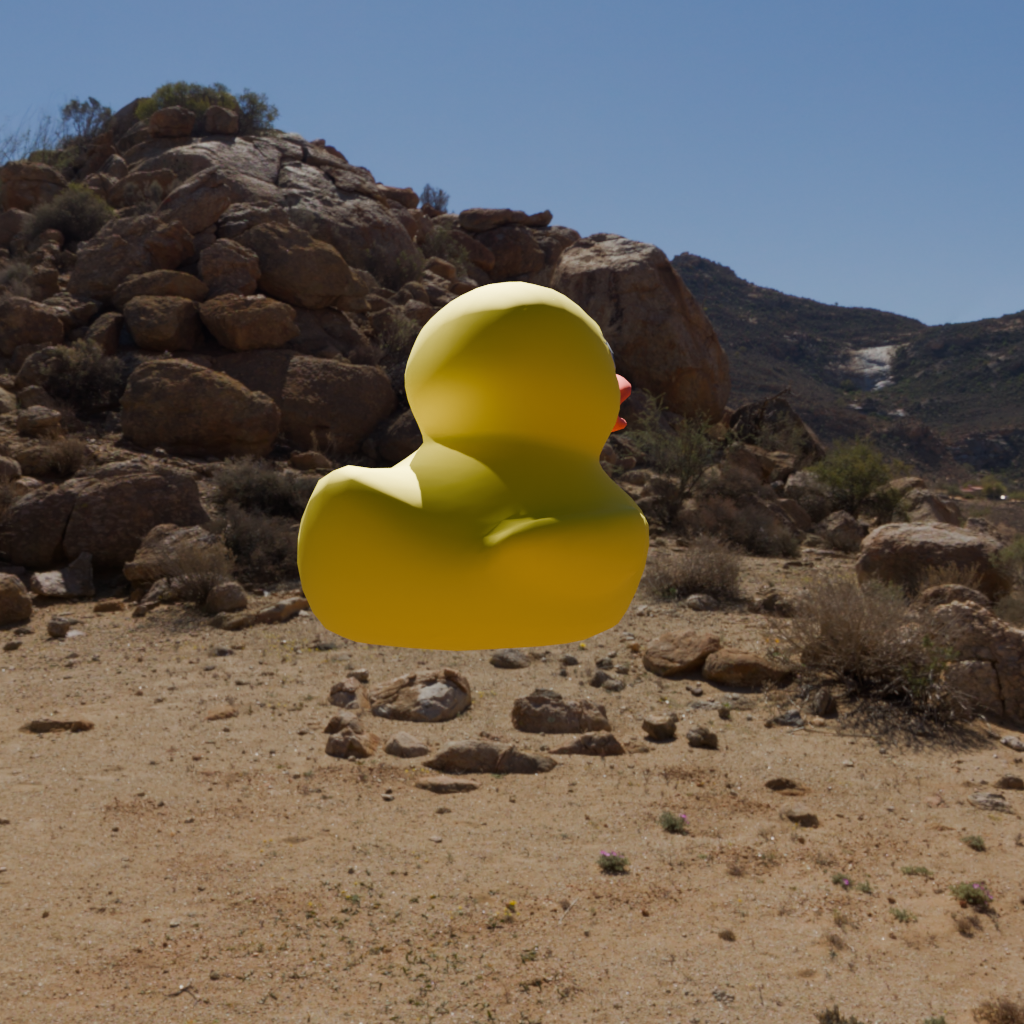
an image of a yellow rubber duck seen from <back_right> in a sunny desert landscape with a clear sky.